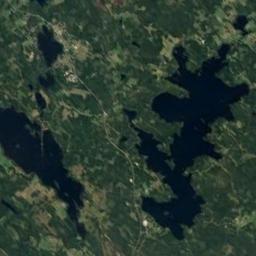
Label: lake